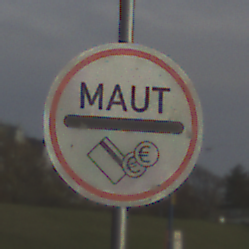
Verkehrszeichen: MautflichtigeStrecke
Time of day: SunriseSunset
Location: Outdoor (Suburban)
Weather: PartlyCloudy
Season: NotSpecified
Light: Natural